Question: I'm trying to generate with code a one dimensional array of Color in java with a gradient of color, how can I do this? I also want to be able to use multiple colors in the gradient.
I want it to be sort of like this:
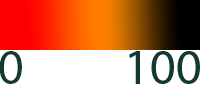
Answer: Let's break this down into some generic steps:
1. Figure out what the RGB values for startColor and endColor are. For example, perhaps they are (64, 128, 192) and (255, 255, 255)
2. Figure out how many steps in your color gradient you want. Based on your question, it looks like you want 100 steps. You probably don't need 100, though it depends on what you want to do with it I suppose.
3. Figure out the difference between each color value - in my example, it's (191, 127, 63).
4. Now you know how much to change each value for each loop iteration: (191/100, 127/100, 63/100).
5. Create a loop that starts with your startColor, applies (rounded) change to the color values each iteration, adding each new Color to your array. At the end of your loop, the last Color added will end up being the endColor
Voila - there's your array of 'Color' objects representing your gradient.
If you want, you should be able to figure out how to extend this to a multi-color gradient (red -> yellow -> green) as well, simply by creating two loops that transition to each color.